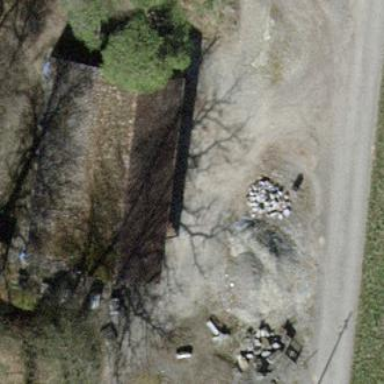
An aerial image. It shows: Shed.